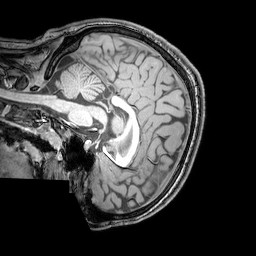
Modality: T1w
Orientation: sagittal
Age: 20
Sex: male
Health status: healthy
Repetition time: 0.081 s
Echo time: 0.037 s